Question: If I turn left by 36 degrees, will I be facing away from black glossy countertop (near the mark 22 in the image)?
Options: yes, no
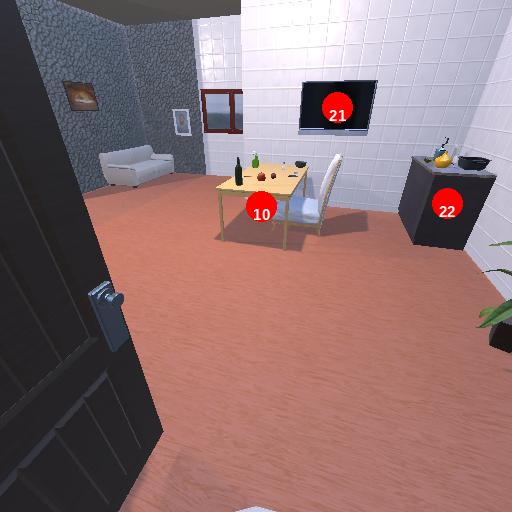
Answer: yes